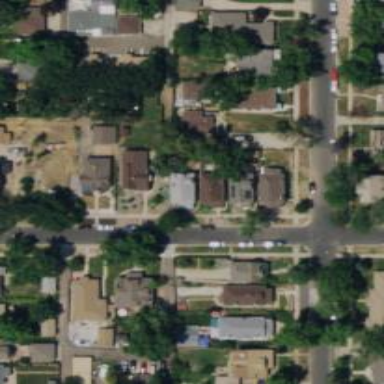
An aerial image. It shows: Residential road with separate sidewalk.